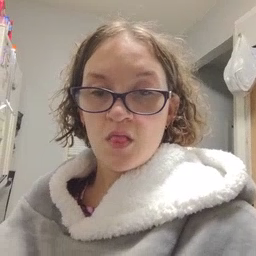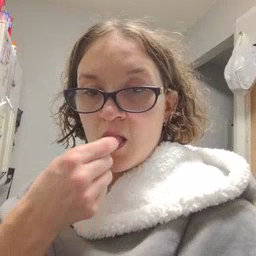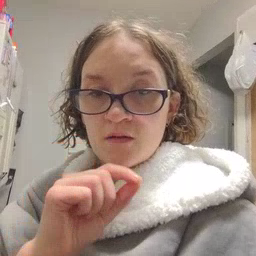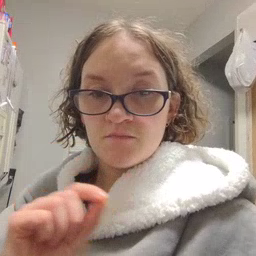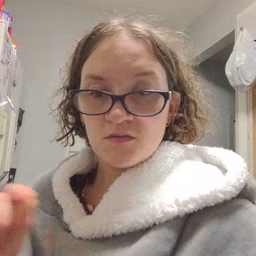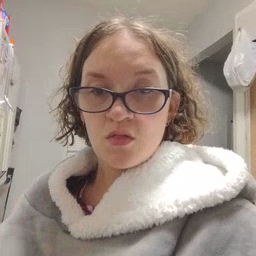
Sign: pencil